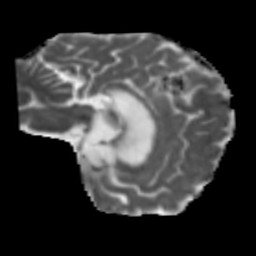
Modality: MD
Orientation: sagittal
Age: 65
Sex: female
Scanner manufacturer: siemens
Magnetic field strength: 3 T
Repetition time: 5.47 s
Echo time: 0.0854 s